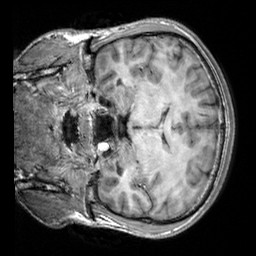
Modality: T1w
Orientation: coronal
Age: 25
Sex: male
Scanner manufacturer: siemens
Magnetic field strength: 3 T
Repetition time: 2.3 s
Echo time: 0.00303 s